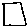
Label: square